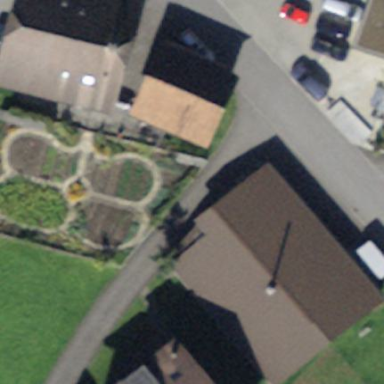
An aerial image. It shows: Garden that is leisure land.